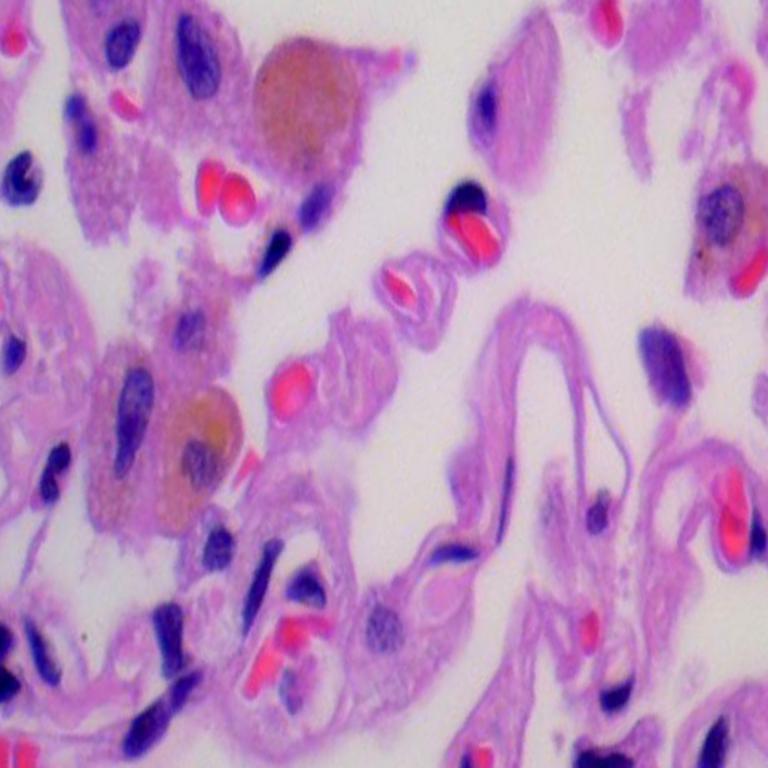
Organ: lung
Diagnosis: benign